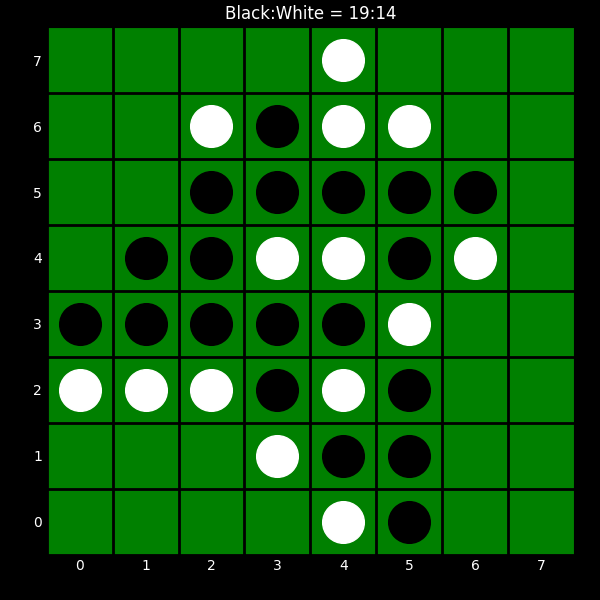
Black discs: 19
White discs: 14